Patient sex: F
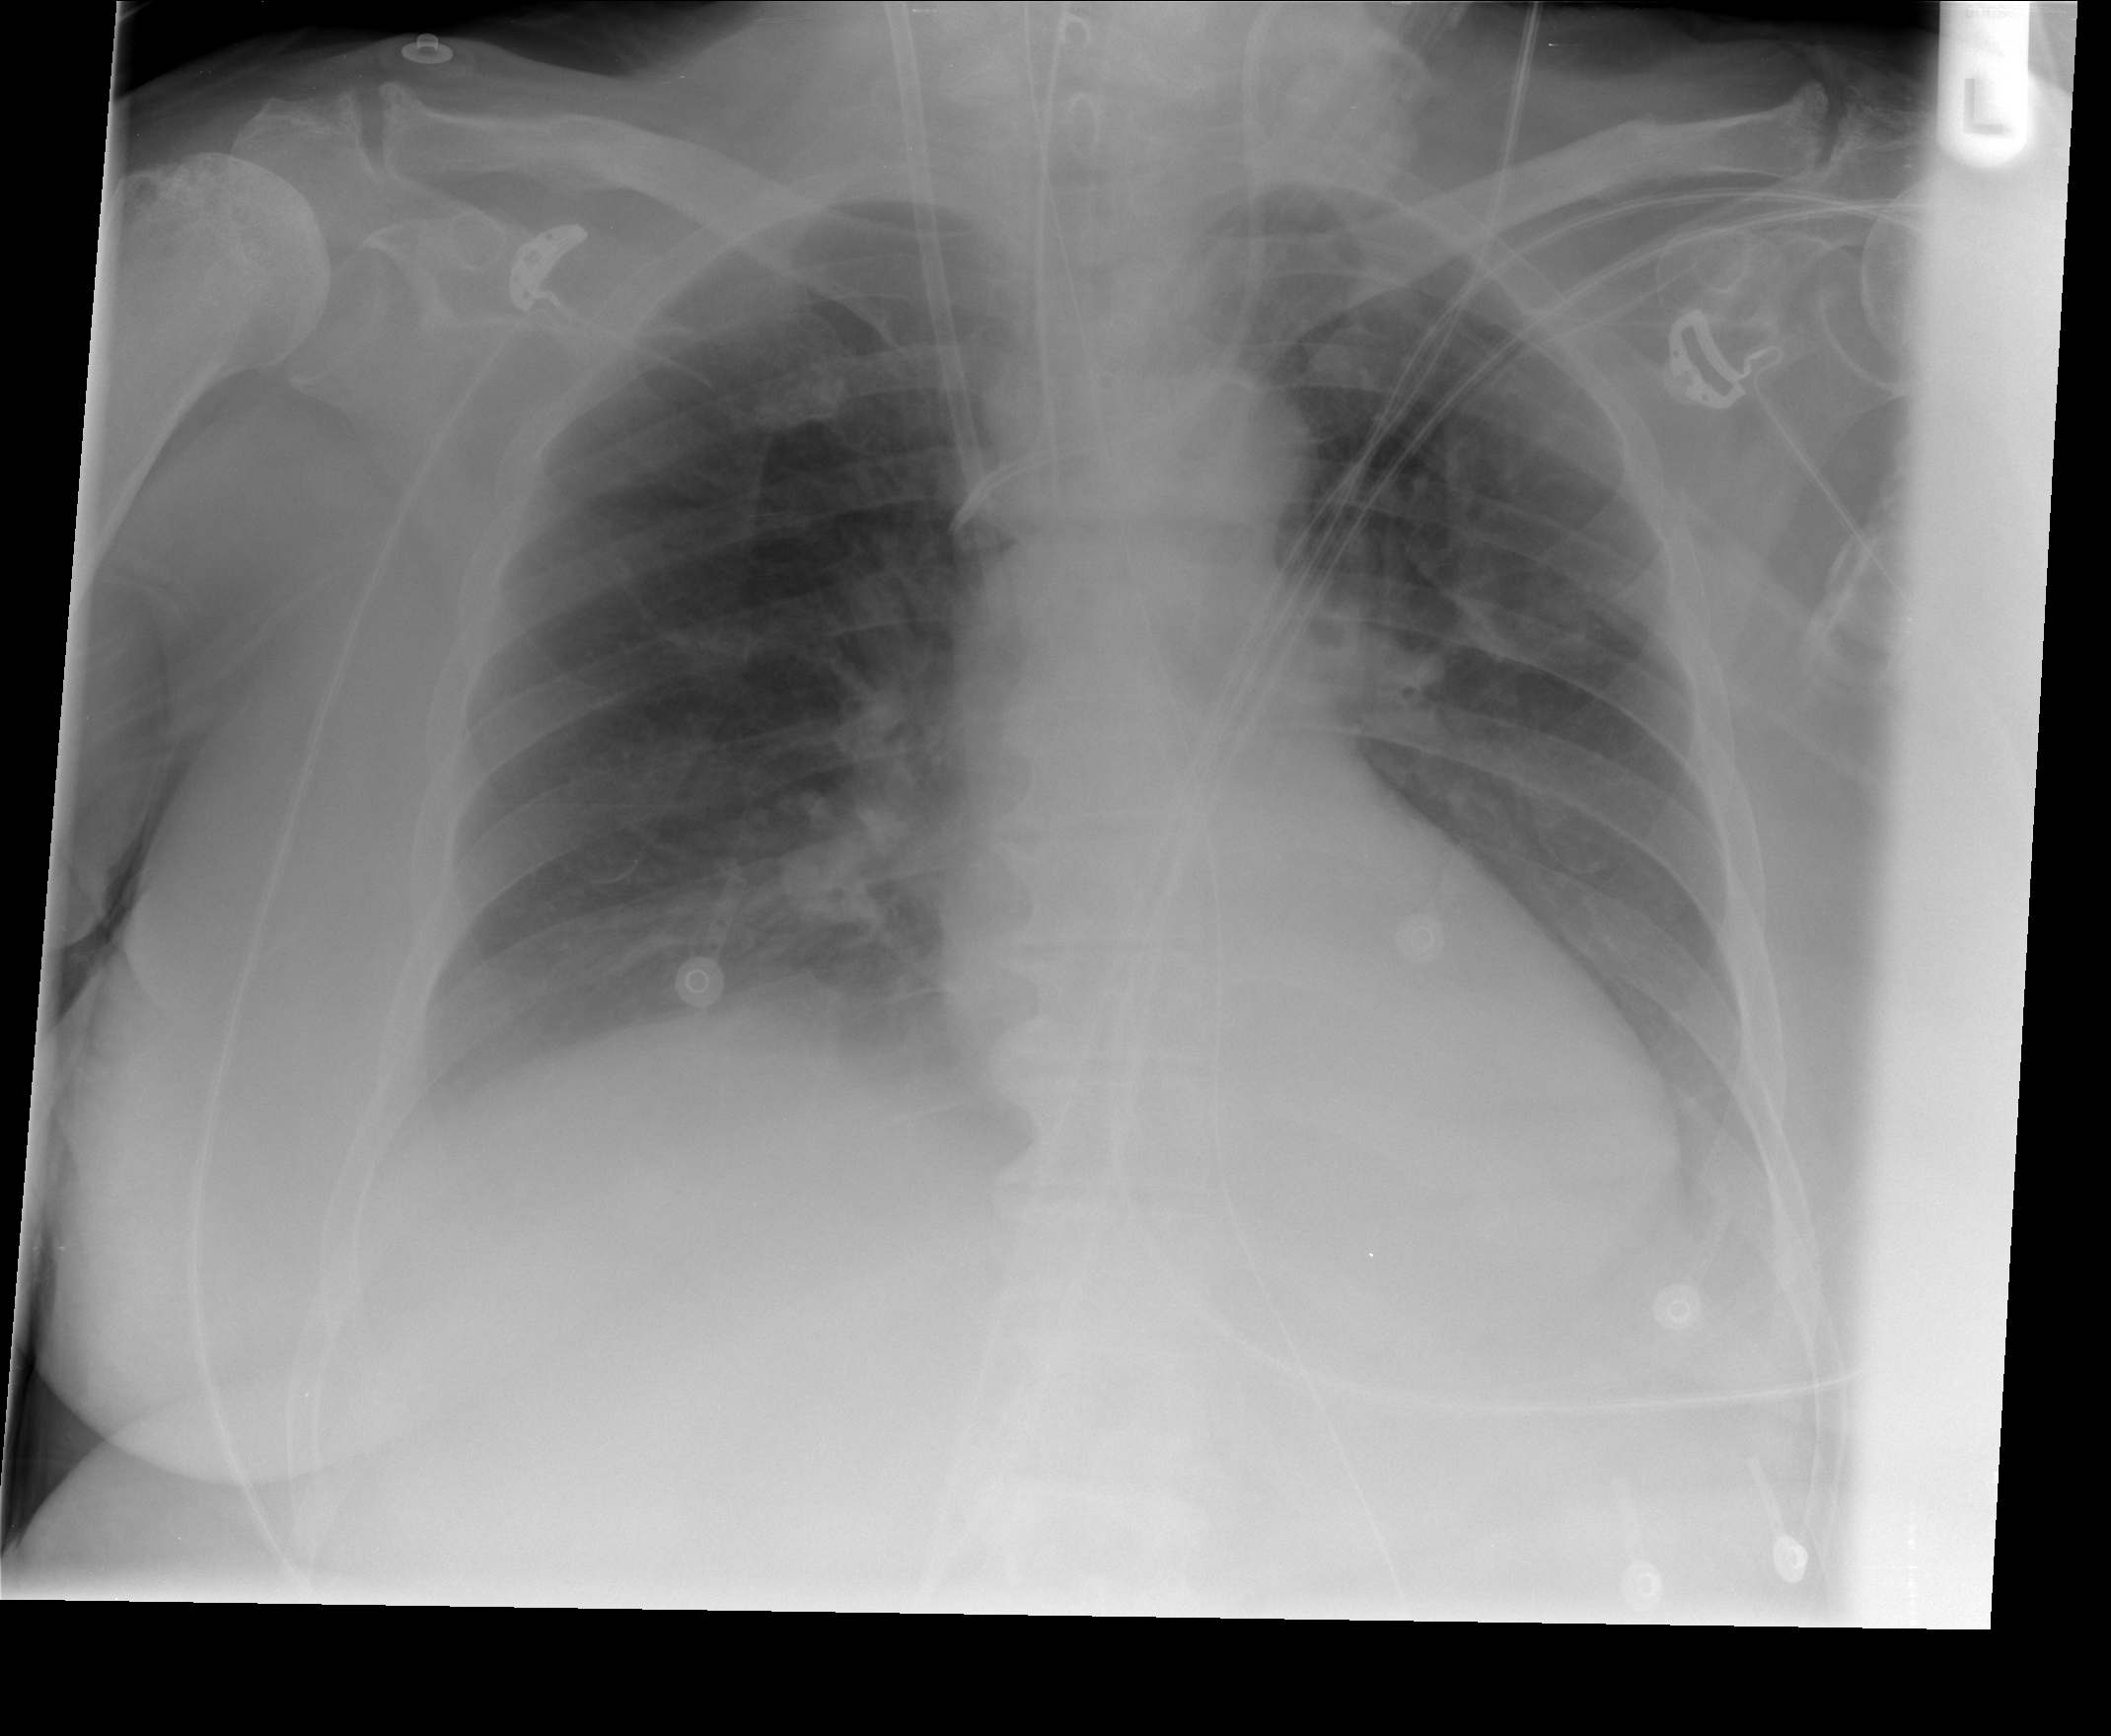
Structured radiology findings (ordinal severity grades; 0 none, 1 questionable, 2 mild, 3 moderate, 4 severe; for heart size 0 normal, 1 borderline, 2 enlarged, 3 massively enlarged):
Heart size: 2
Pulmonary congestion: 1
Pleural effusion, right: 1
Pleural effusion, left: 2
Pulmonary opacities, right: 0
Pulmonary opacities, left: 0
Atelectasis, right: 2
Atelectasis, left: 2